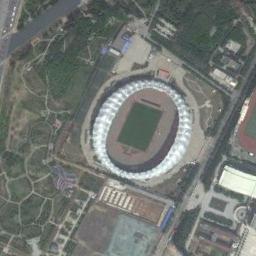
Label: stadium